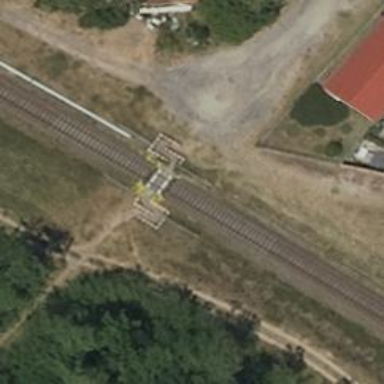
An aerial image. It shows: Railway crossing with chicane feature.